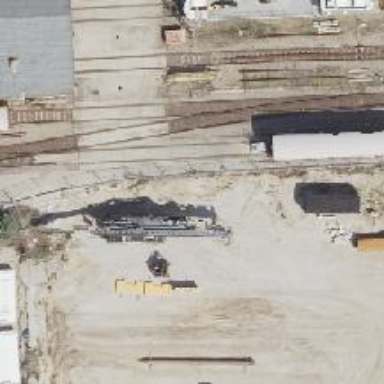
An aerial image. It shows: Railway yard used for servicing trains.